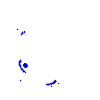
Particle: kaon